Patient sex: M
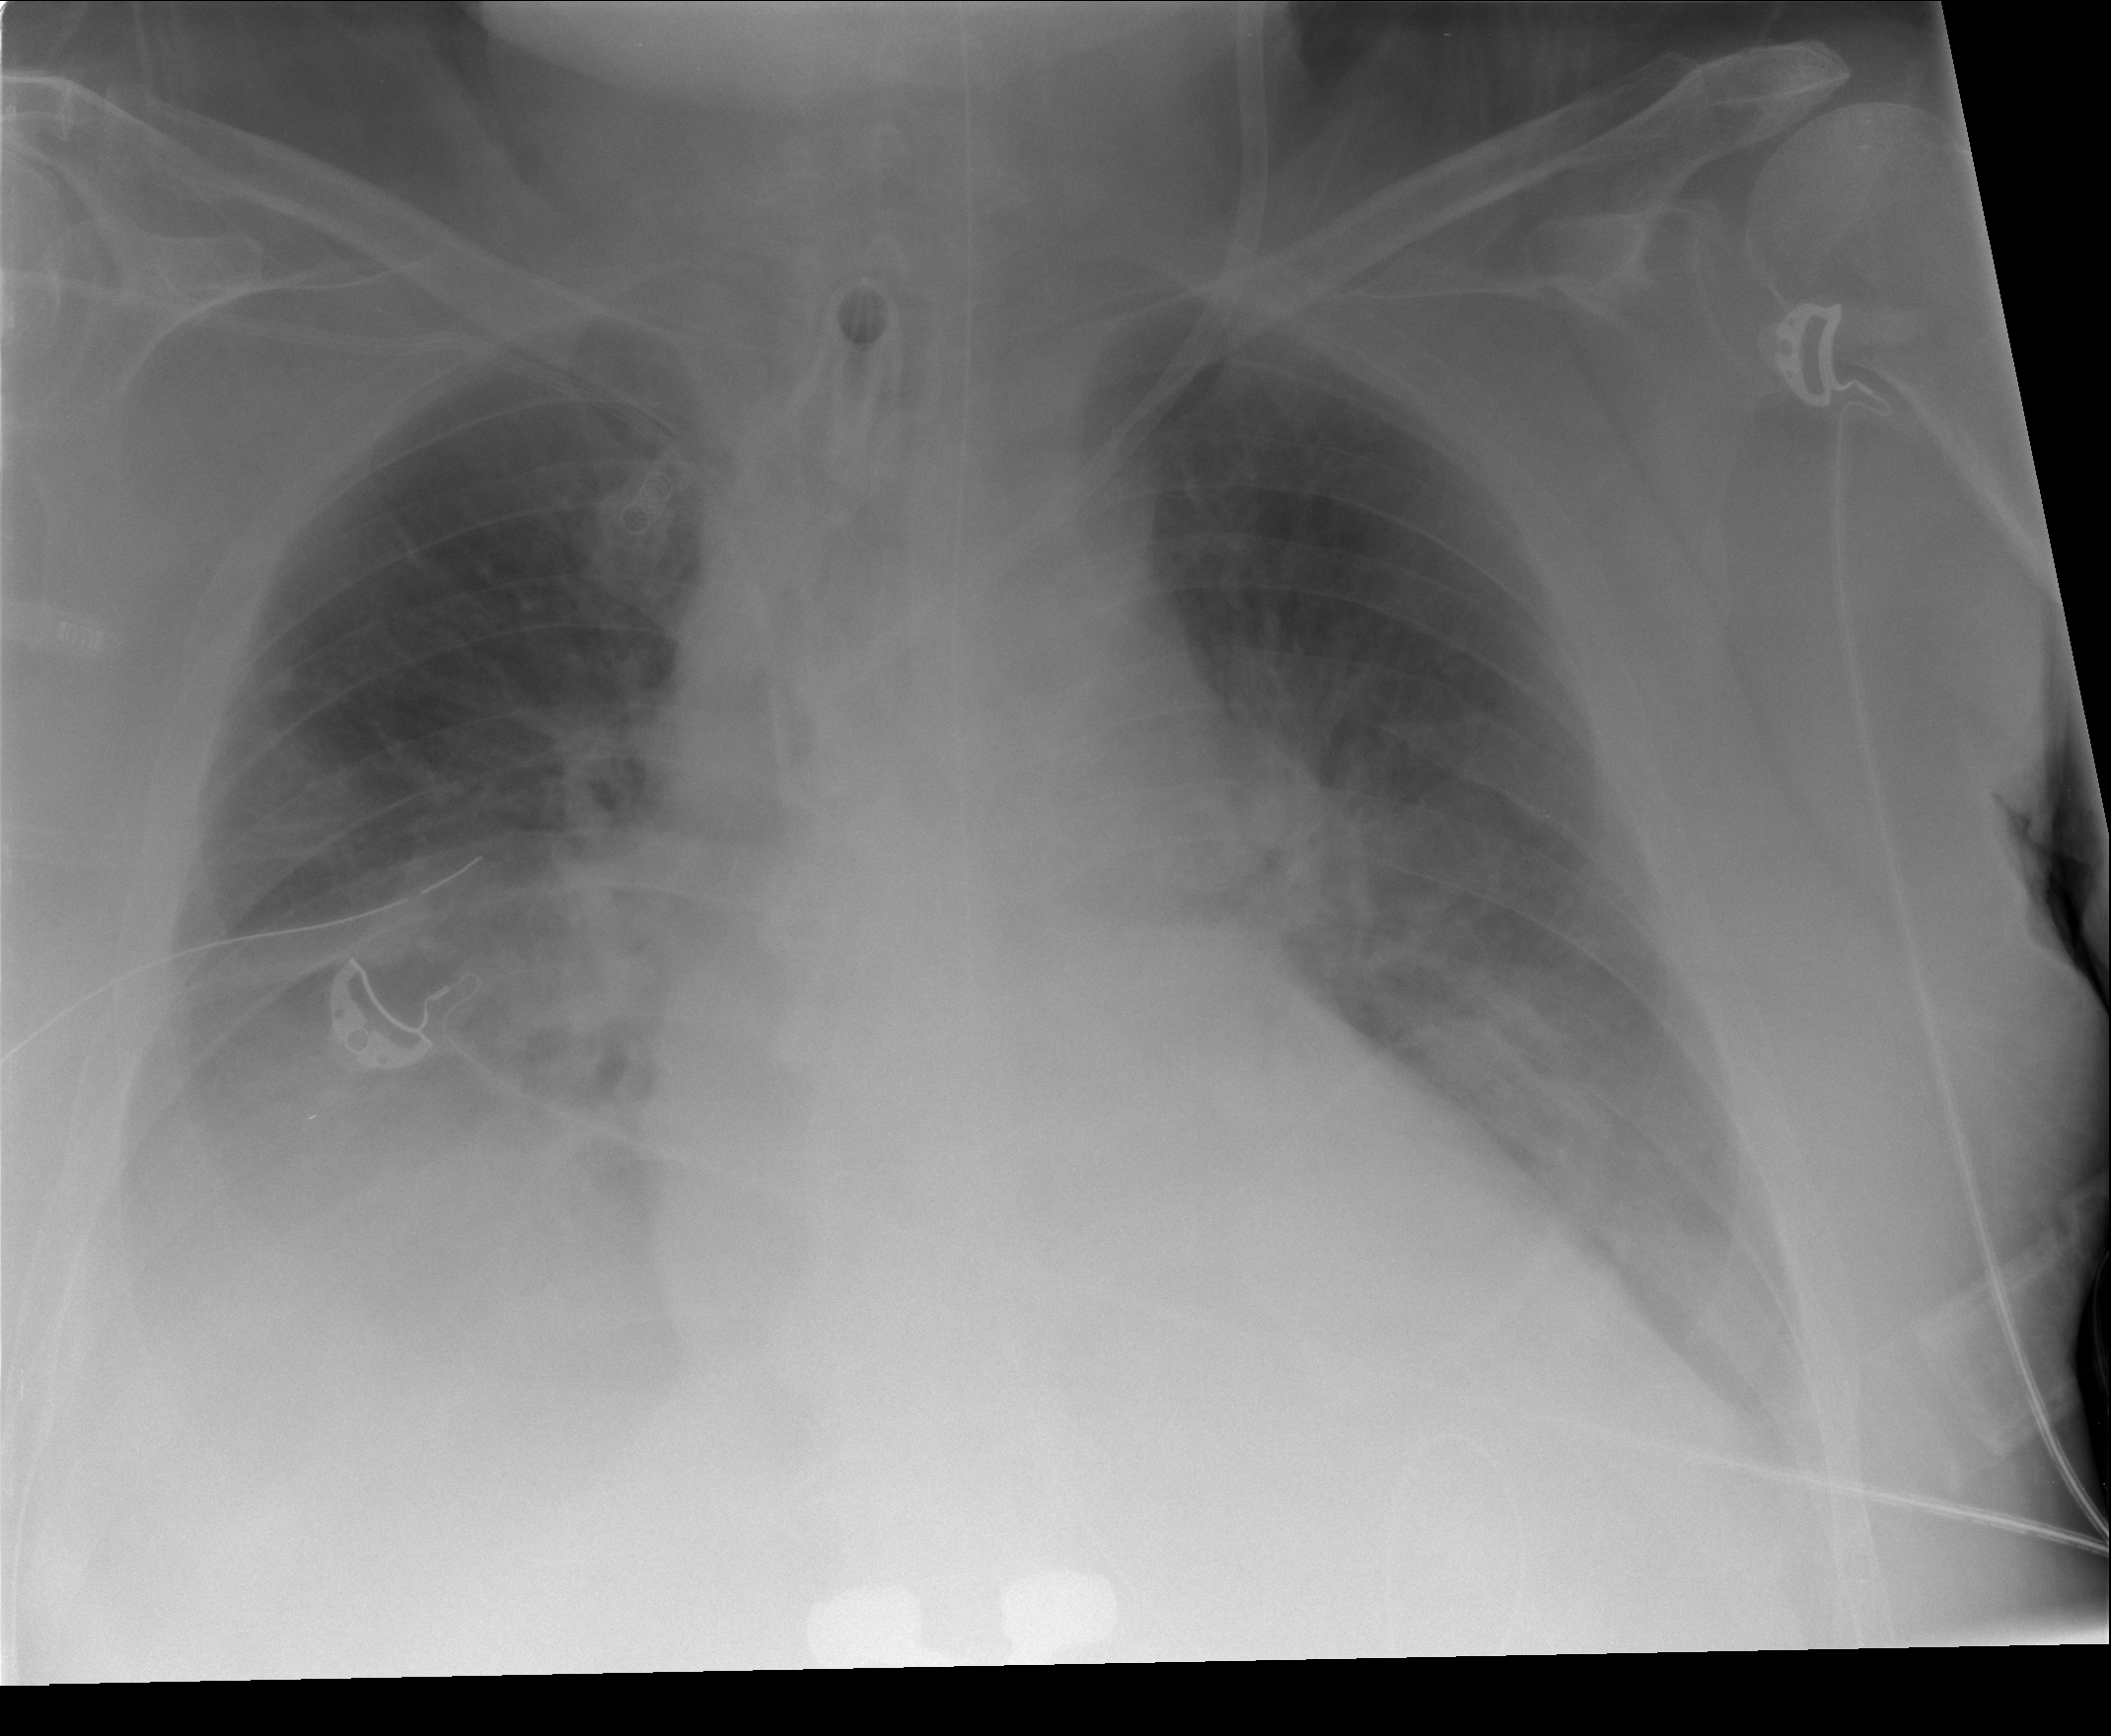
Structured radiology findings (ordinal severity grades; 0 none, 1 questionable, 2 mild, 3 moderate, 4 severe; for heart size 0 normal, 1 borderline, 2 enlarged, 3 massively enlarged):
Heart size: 2
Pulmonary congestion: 2
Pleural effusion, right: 2
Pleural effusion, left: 2
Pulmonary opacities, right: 1
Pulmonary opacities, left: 0
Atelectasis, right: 3
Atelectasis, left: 0